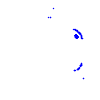
Particle: pion